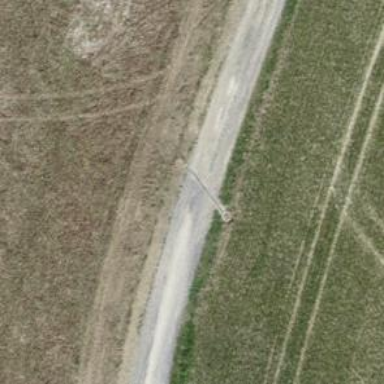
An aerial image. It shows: Gravel track.